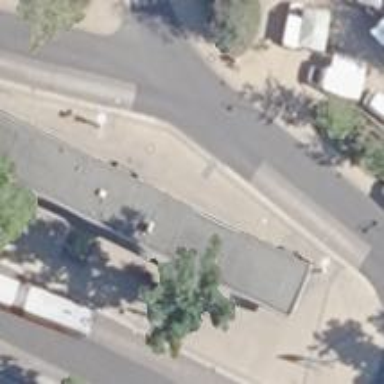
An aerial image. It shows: Kiosk.